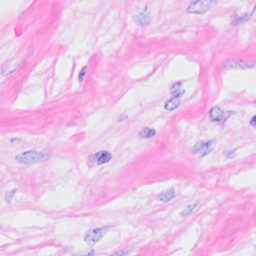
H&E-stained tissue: Breast